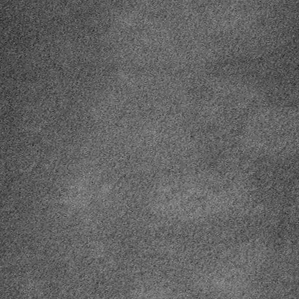
Label: frost